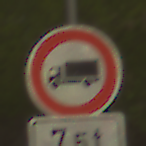
Verkehrszeichen: VerbotFuerKraftfahrzeugeUeberDreiKommaFuenfTonnen
Zusatzzeichen unten: SonstigeBeschraenkungen4
Umgebung: Outdoor, Nature
Tageszeit: MorningAfternoon
Wetter: Overcast
Licht: Natural
Jahreszeit: NotSpecified
Kontrast: LowContrast